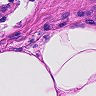
Metastatic tissue present: no